Question: I'm facing difficulties with saving objects with jpa repositories. I have two entities. One to one related:
'''
@Entity(name="USER")
public class User {
@Id
@GeneratedValue
@Column(name = "USER_ID")
private Long userId;
private String username;
@OneToOne(mappedBy = "user", cascade = CascadeType.ALL)
@PrimaryKeyJoinColumn
@LazyCollection(LazyCollectionOption.FALSE)
private Wallet wallet;
'''
and the Wallet
'''
@Entity(name = "WALLET")
public class Wallet implements Serializable {
@Id
@GeneratedValue
@Column(name = "WALLET_ID")
private Long id;
@OneToMany(mappedBy = "wallet")
@Cascade({org.hibernate.annotations.CascadeType.ALL})
@LazyCollection(LazyCollectionOption.FALSE)
private List<Paper> papers;
@OneToOne(fetch = FetchType.EAGER, cascade = CascadeType.ALL)
@PrimaryKeyJoinColumn
private User user;
'''
I have the issue with this situation - hibernate is not saving the wallet when I'm adding new user:
'''
public String addUser(@PathVariable("userName") String userName) {
UserDto userDto = new UserDto();
userDto.setUsername(userName);
WalletDto walletDto = new WalletDto();
userDto.setWalletDto(walletDto);
userService.addUser(userDto);
return userDto.toString();
}
'''
and the addUser:
'''
@Override
@Transactional
public void addUser(UserDto userDto) {
userRepository.save(userConverter.convertToEntity(userDto));
}
'''
where save is jpa method.
EDIT:
'''
public void addUser(UserDto userDto) {
User user = userConverter.convertToEntity(userDto);
Wallet wallet = walletConverter.convertToEntity(userDto.getWallet());
user.setWallet(wallet);
userRepository.save(user);
}
'''
and really strange thing:
'''
12:30:06,619 DEBUG EntityPrinter:121 - com.private.model.Wallet{id=6, papers=null, user=com.private.model.User#7}
12:30:06,619 DEBUG EntityPrinter:121 - com.private.model.User{username=xyzasew, userId=7, wallet=com.private.model.Wallet#6}
'''
and in Wallet table there is no user trail = )
Edit. Almost there I hope = ):

I want wallet to be the master of user and paper, accordingly to Your advices I've eddited a bit entities:
'''
@Entity(name = "WALLET")
public class Wallet implements Serializable {
@Id
@GeneratedValue
@Column(name = "WALLET_ID")
private Long id;
@OneToMany(mappedBy = "wallet", cascade = CascadeType.ALL)
@LazyCollection(LazyCollectionOption.FALSE)
private List<Paper> papers;
@OneToOne(fetch = FetchType.EAGER, cascade = CascadeType.ALL, mappedBy = "wallet")
private User user;
'''
and user:
'''
@Entity(name="USER")
public class User {
@Id
@GeneratedValue
@Column(name = "USER_ID")
private Long userId;
private String username;
@OneToOne(cascade = CascadeType.ALL)
private Wallet wallet;
'''
however wallet still does not have the user_id, and the user got it!
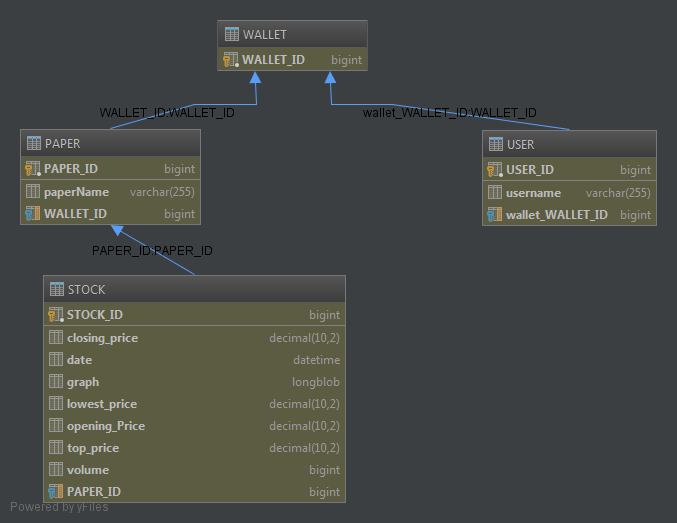
Answer: 'mappedBy' basically means i am not the owner for the 'relationship', 'key' is on the other side. Putting 'mappedBy' on both side means nobody is the owner of the relationship.
Using '"mappedBy"' attribute of mapping annotations(like '@OneToOne', '@OneToMany', '@ManyToMany') for 'bi-directional relationship'. This attribute allows you to refer the associated entities from both sides. If "X" has association with "Y" then you can get X from Y and Y from X.
'MappedBy' signals hibernate that the key for the relationship is on the other side.
The annotation '@JoinColumn' indicates that this entity is the owner of the relationship. That is, the corresponding table has a column with a foreign key to the referenced table, whereas the attribute 'mappedBy' indicates that the entity in this side is the inverse of the relationship, and the owner resides in the "other" entity.
'''
@Entity
public class X implements Serializable {
@OneToOne(cascade = CascadeType.ALL)
@JoinColumn(name="y_fk")
public Y getY() {
...
}
@Entity
public class Y implements Serializable {
@OneToOne(mappedBy = "y")
public X getX() {
...
}
'''
Since this is annotated with 'mappedBy' it shows that this is NOT the owner, and that the Owner is X (the field that is annotated). name attribute is telling Hibernate where to find the information about the 'FK' mapping (inside 'X' there is a 'getY()' method). No additional fields will be created in Y.
> defines the lazyness option on @ManyToMany and @OneToMany
associations. LazyCollectionOption can be TRUE (the collection is lazy
and will be loaded when its state is accessed)
'''
@OneToOne(cascade = CascadeType.ALL)
private Wallet wallet;
'''